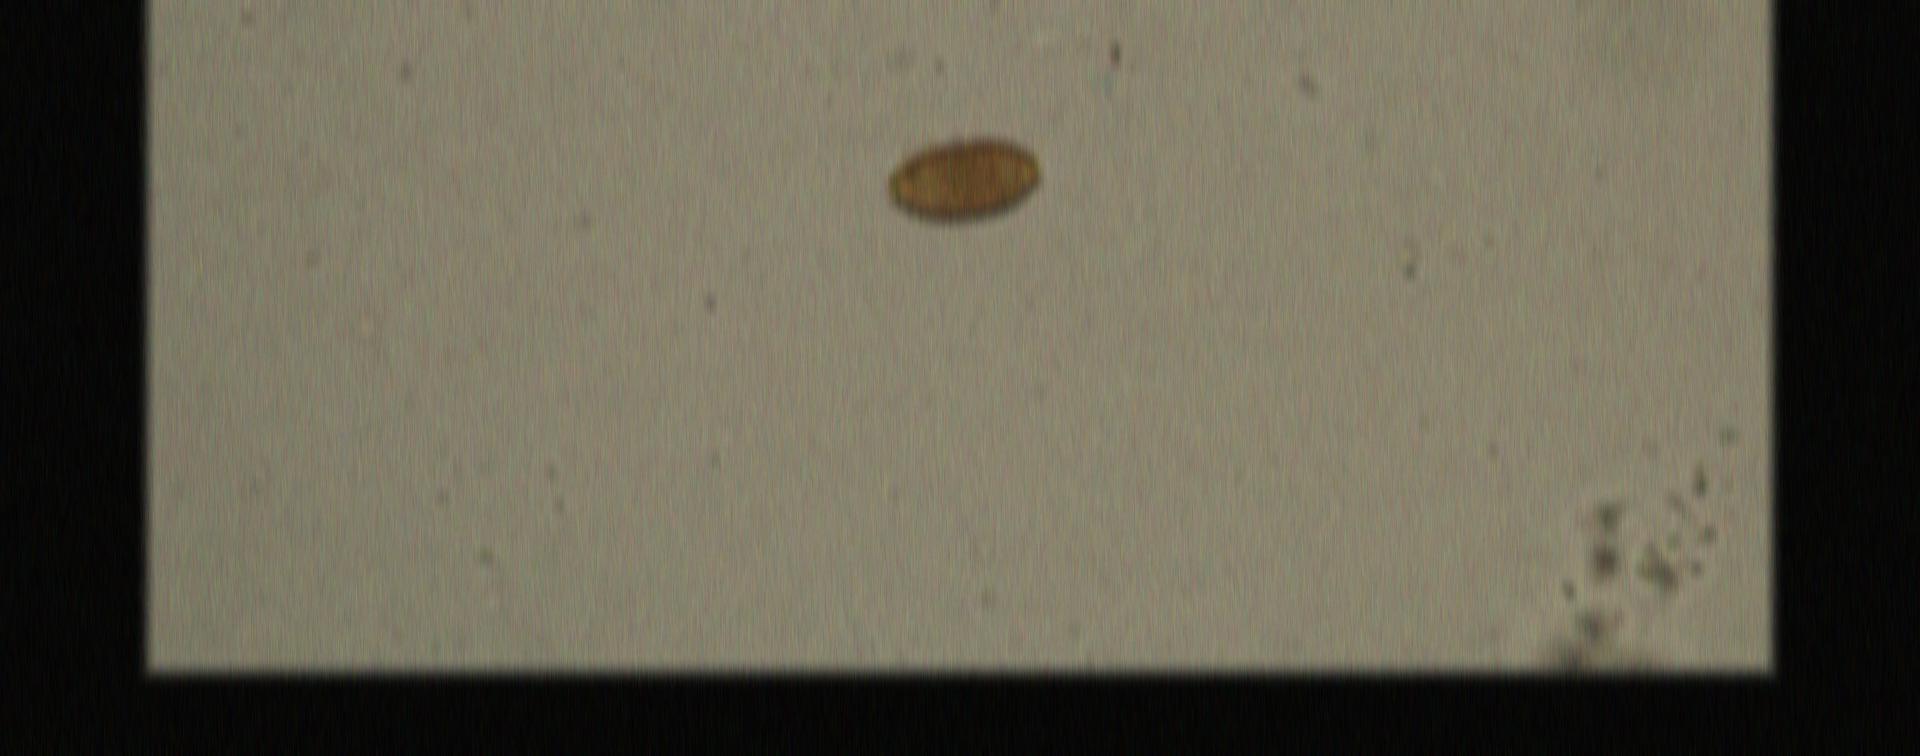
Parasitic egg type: Trichuris trichiura